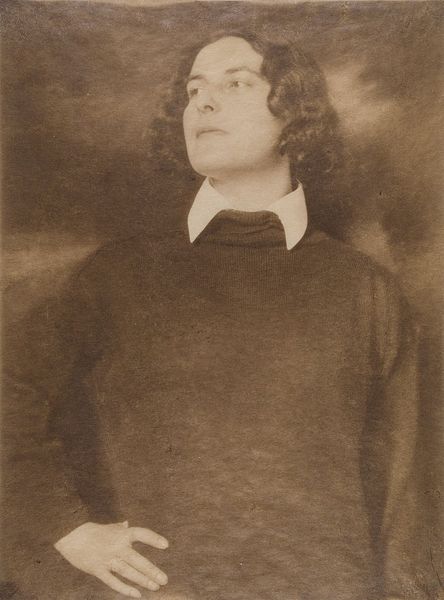
Titel: Frau im Pullover
Künstler: Minya Diez-Dührkoop
Standort: Hamburg
Institution: Museum für Kunst und Gewerbe Hamburg
Schlagwörter: frau, portrait, papier, foto, fotografie, photographie, photo, karton, lichtbild, bildwerke, heliogravur, angewandte und bildende kunst, hessische systematik, porträt, porträtfotografie, porträtphotographie, hüftbild, heliogravüre, photogravüre, fotogravüre